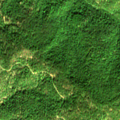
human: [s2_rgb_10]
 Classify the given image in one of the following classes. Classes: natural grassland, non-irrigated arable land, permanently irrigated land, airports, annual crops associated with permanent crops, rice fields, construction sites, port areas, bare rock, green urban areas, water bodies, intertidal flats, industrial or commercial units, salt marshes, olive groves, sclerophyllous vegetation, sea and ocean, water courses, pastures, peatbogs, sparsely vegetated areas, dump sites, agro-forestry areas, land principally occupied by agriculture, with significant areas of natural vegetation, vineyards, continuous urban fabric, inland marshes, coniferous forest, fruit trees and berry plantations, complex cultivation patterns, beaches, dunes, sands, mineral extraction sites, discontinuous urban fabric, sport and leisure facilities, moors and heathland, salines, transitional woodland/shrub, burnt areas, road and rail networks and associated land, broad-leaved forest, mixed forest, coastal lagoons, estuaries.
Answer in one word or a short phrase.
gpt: broad-leaved forest